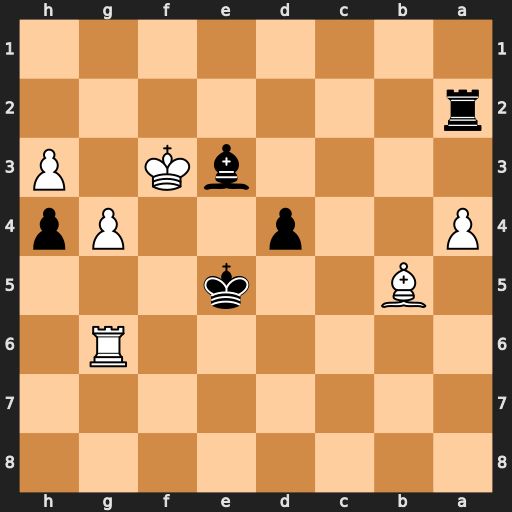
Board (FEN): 8/8/6R1/1B2k3/P2p2Pp/4bK1P/r7/8
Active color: b
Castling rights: -
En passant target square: -
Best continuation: Rf2#